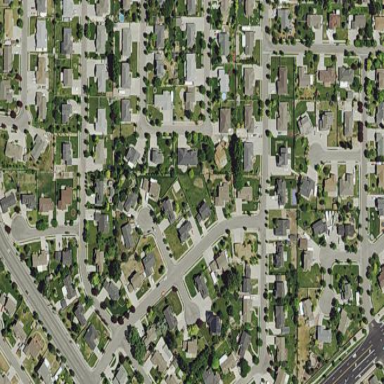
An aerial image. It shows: Neighborhood.